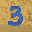
Label: 3